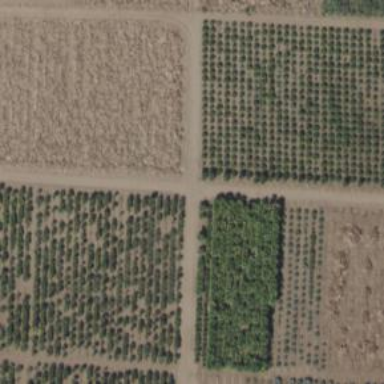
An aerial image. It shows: Orchard area used for field cropland.